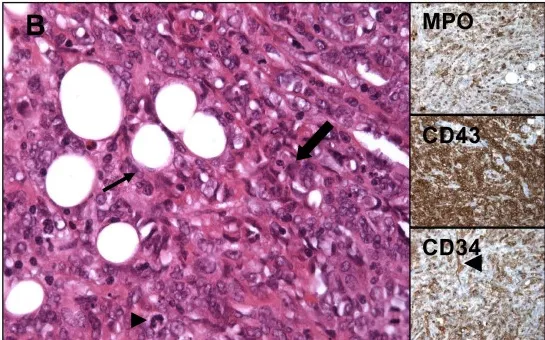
Of ii) omentum invasion. Case n 2, hematoxylin and eosin staining, magnification at x400) by myeloid-like cells, some with mitotic activity (arrow head), surrounding fat cells (arrow), inserts show myeloperoxydase (MPO), CD43, and CD34 expression (arrow head showing internal positive control with vessel).
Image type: pathology (h&e)